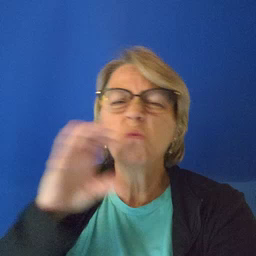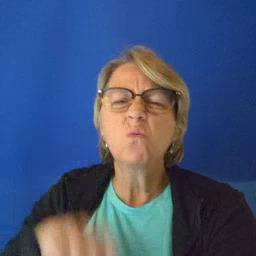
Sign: old